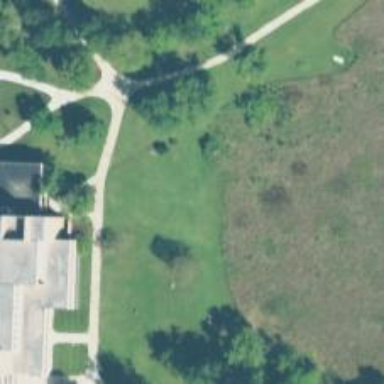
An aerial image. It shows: Disc golf hole.